Aerial crown-view tile of a tropical tree (Barro Colorado Island, Panama), acquired 20250715:
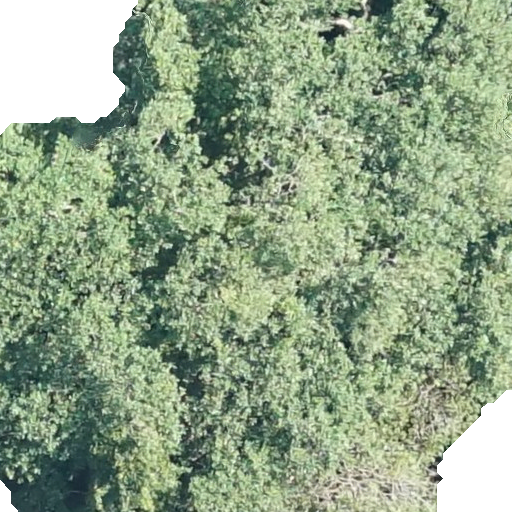
Species: Hieronyma alchorneoides
GBIF accepted scientific name: Hieronyma alchorneoides
Crown area: 494.299 m²